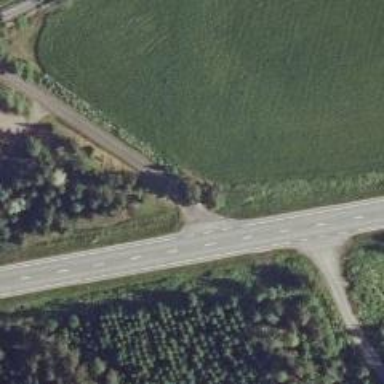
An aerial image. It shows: Asphalt trunk highway.